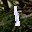
Label: 1